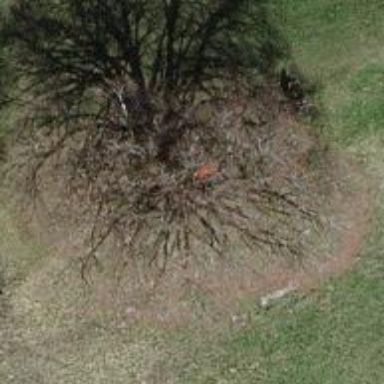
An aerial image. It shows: Broadleaved tree in natural setting.